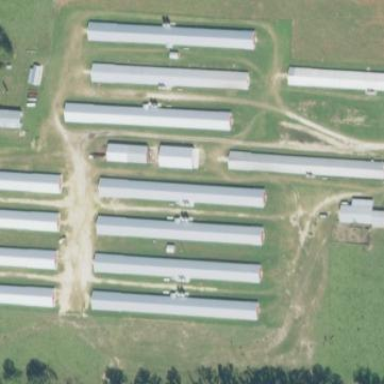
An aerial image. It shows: Poultry farmyard is depicted in the image.